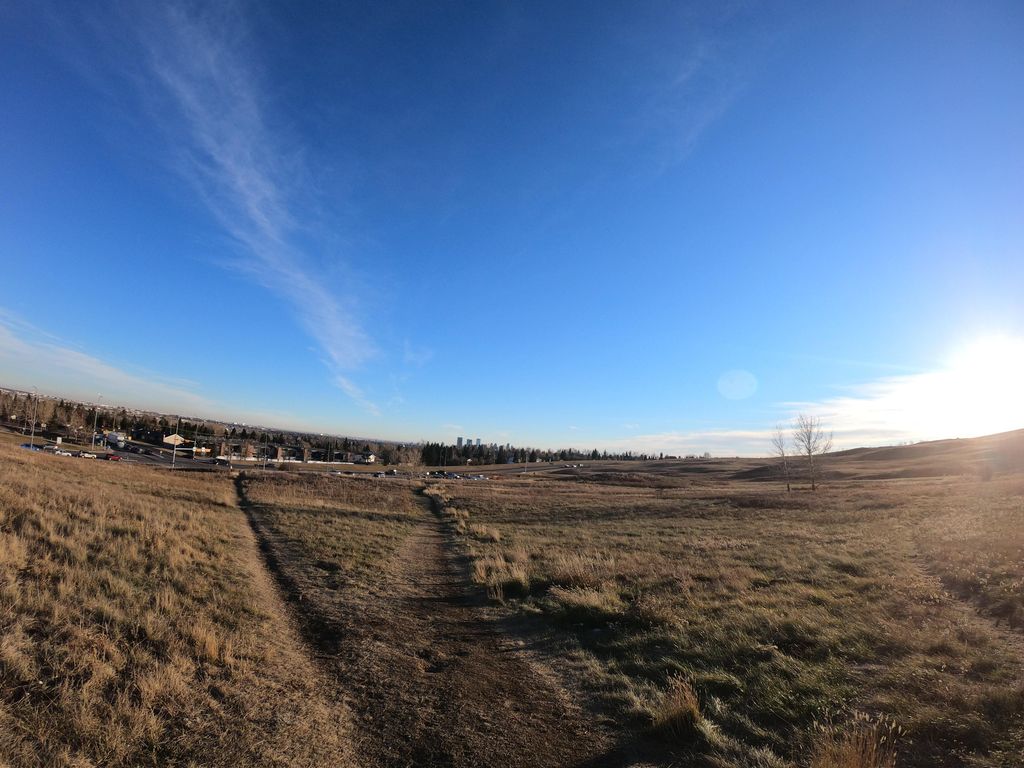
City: calgary